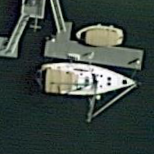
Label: Civil_yacht